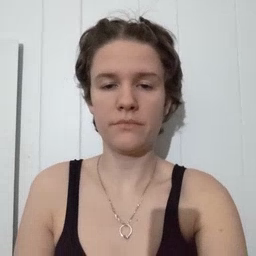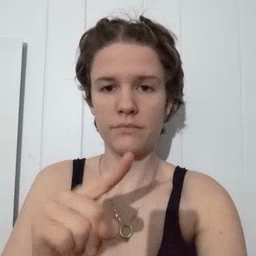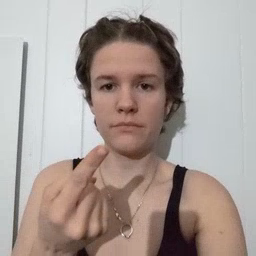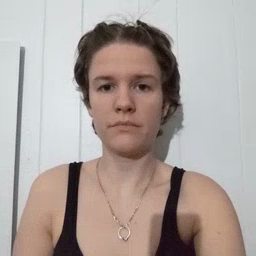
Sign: first